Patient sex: F
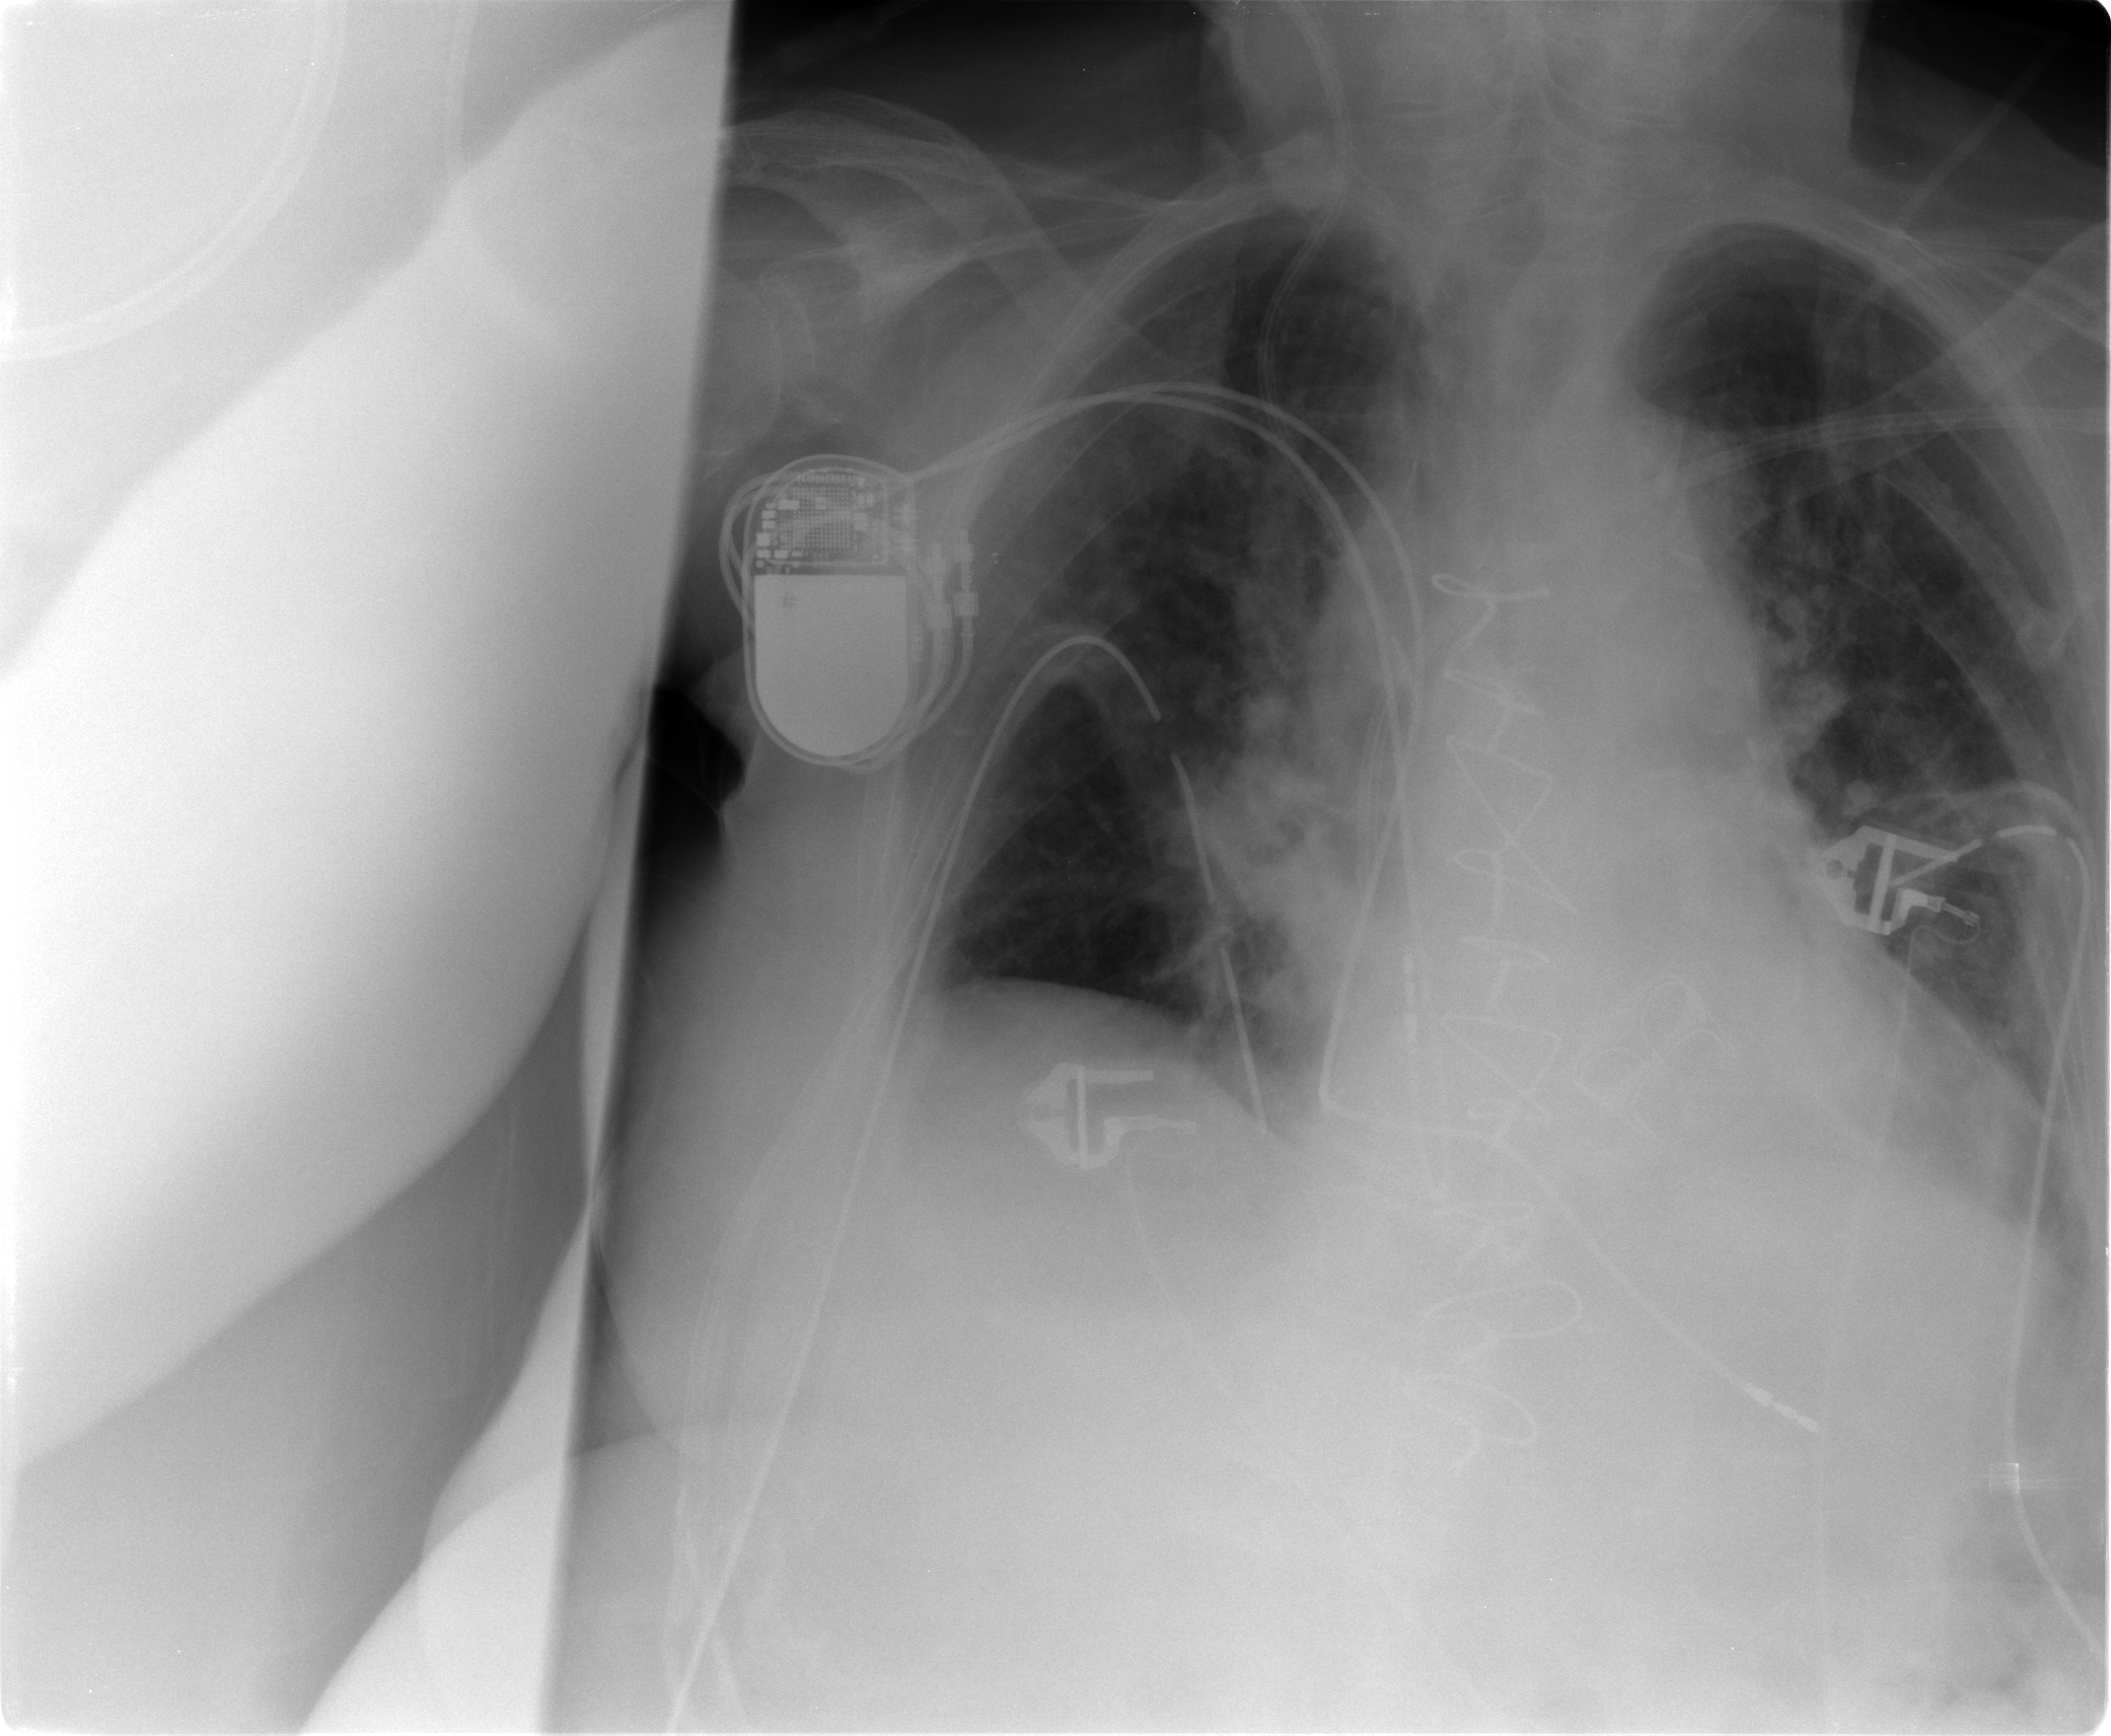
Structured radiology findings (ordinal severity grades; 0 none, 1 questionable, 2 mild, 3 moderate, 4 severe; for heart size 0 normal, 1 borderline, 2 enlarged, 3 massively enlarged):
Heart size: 2
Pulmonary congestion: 2
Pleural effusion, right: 0
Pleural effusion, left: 1
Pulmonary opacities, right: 2
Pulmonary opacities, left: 1
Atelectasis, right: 1
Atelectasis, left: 1